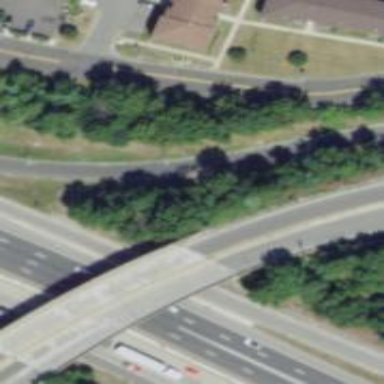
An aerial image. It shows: Secondary link road with bridge.